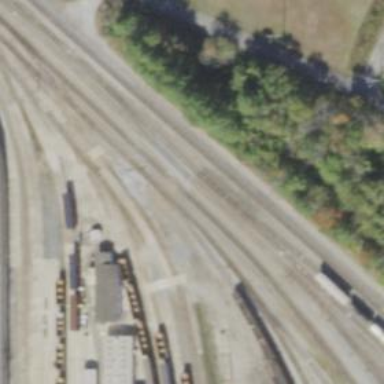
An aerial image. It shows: Railway yard.